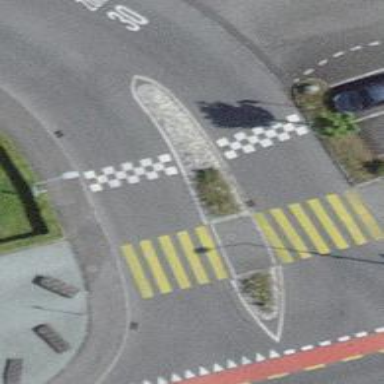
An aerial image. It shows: Kerb barrier.